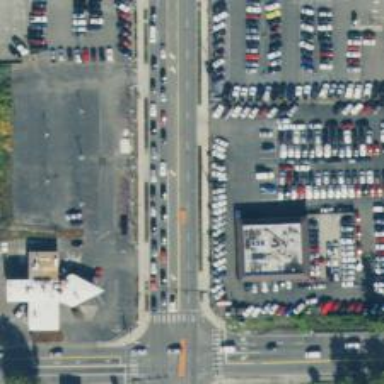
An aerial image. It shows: Secondary road with separate asphalt sidewalk.